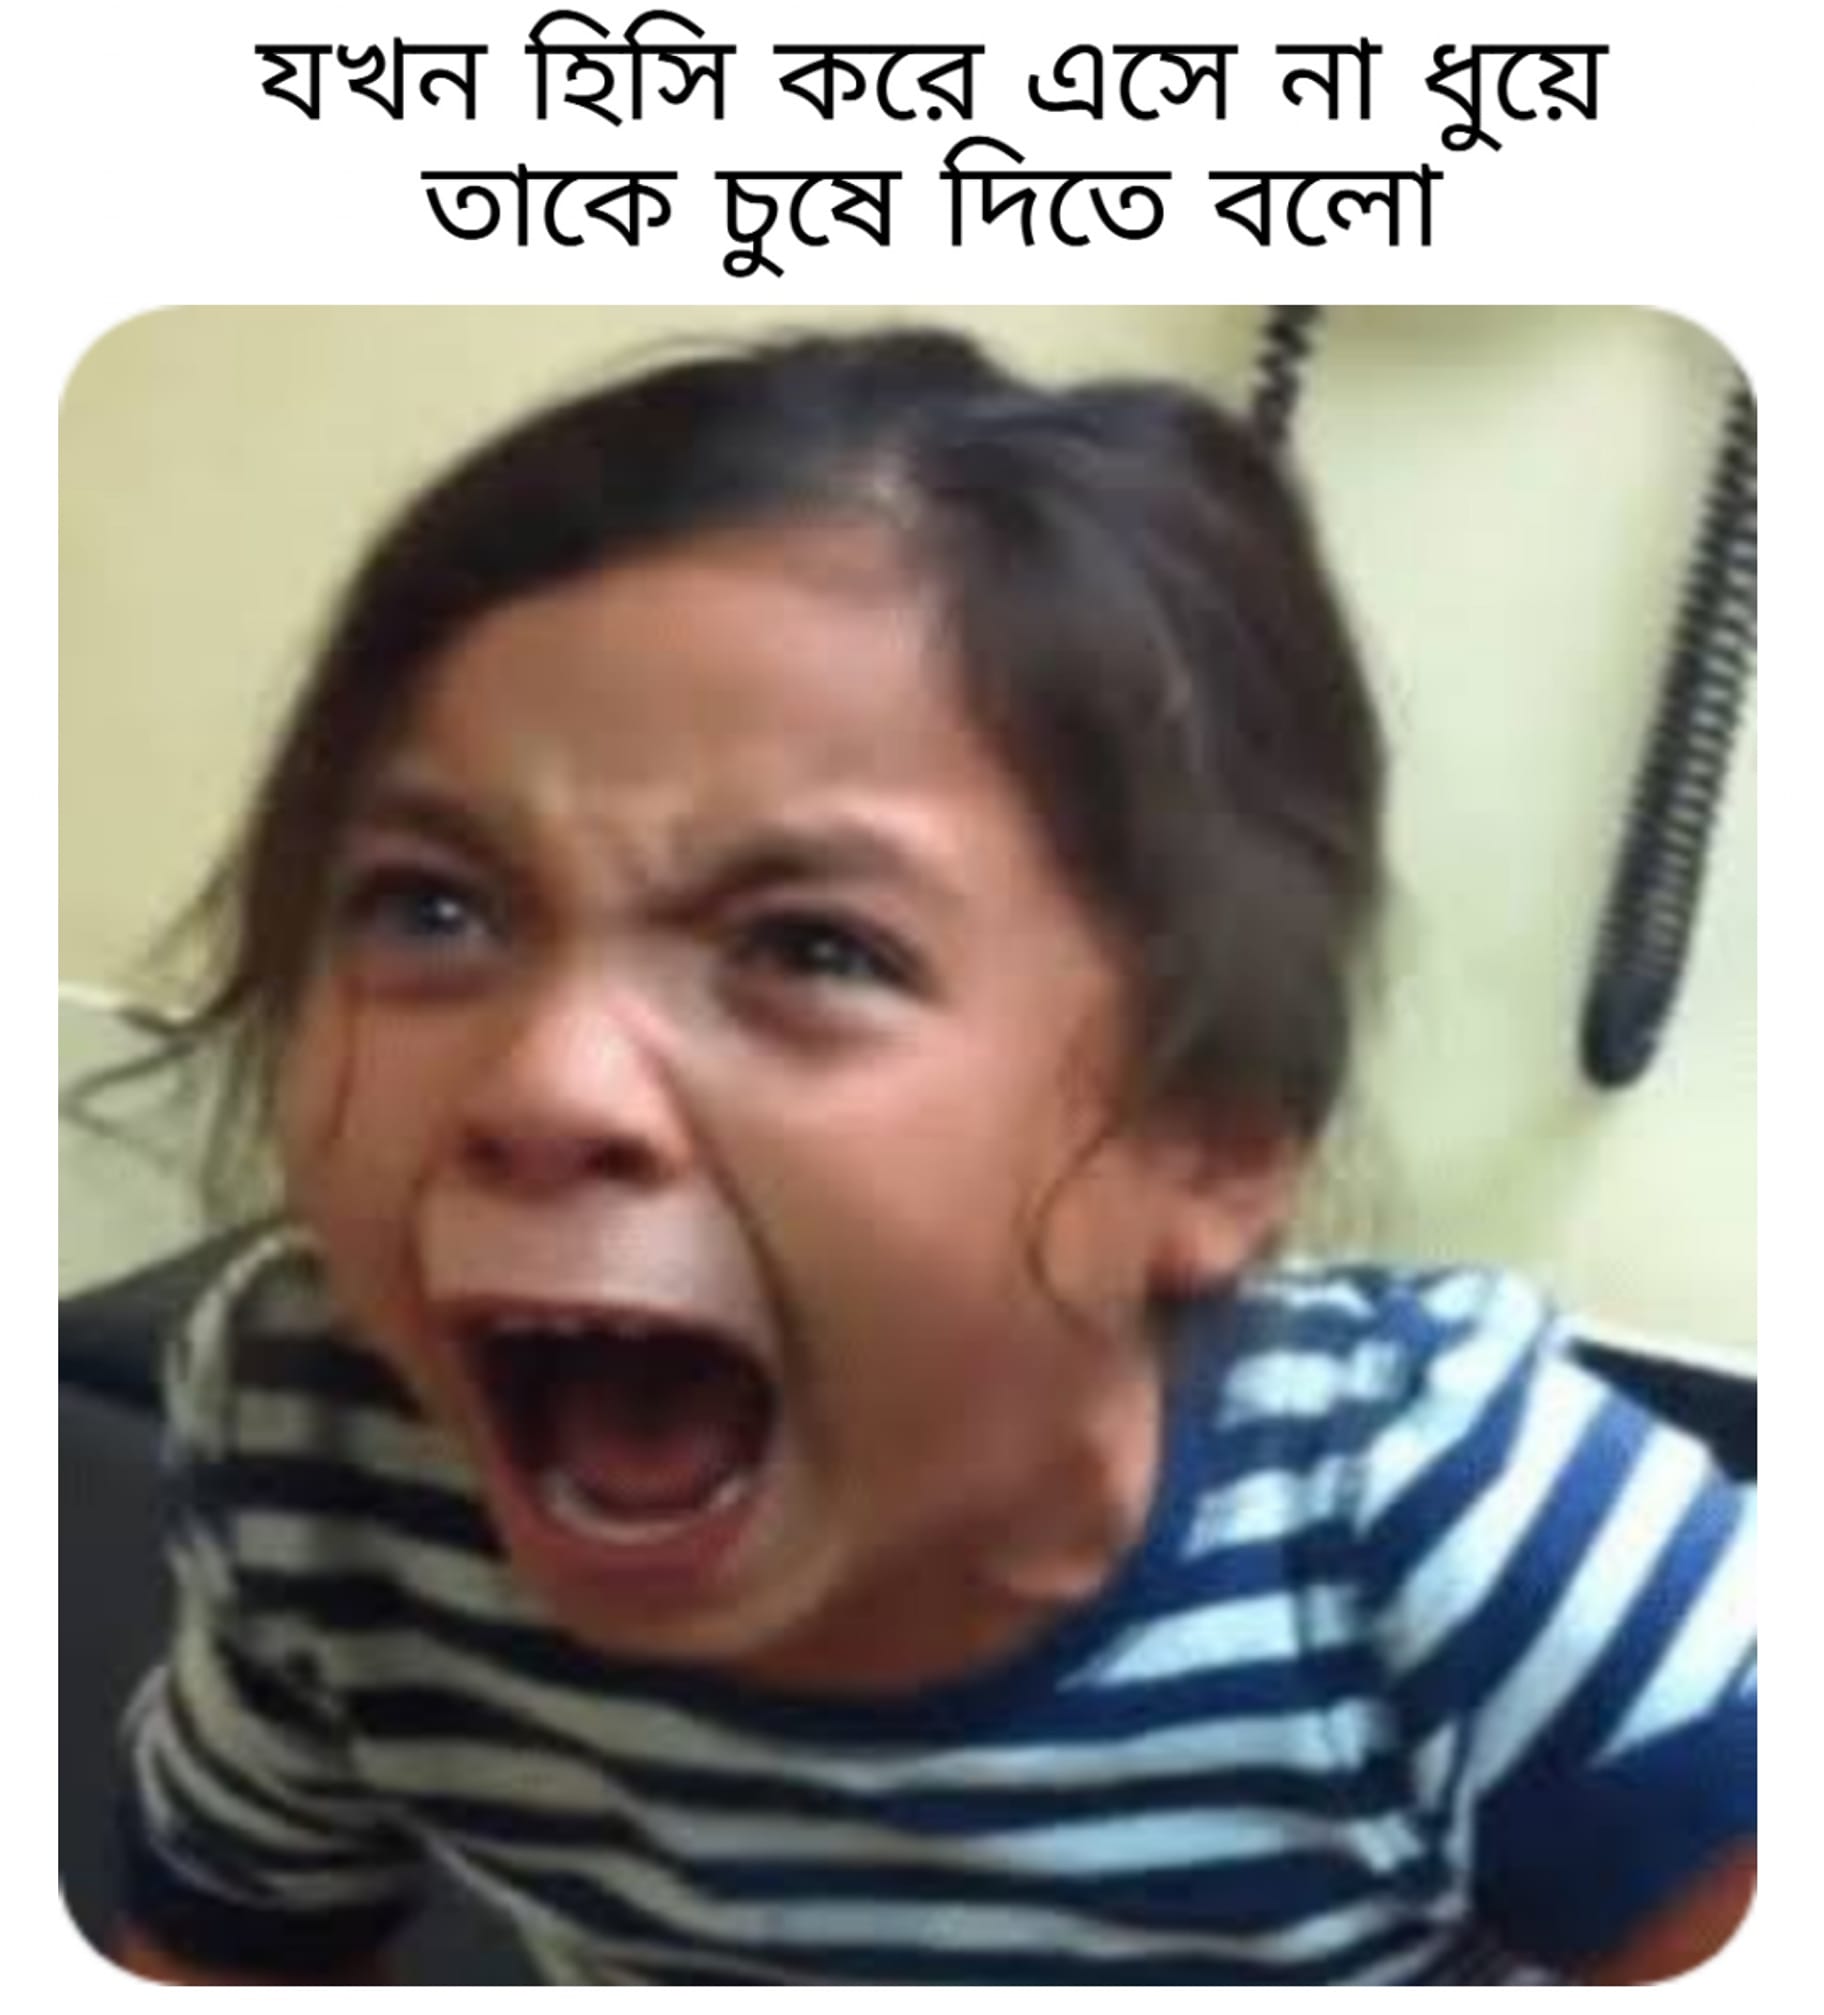
Caption: যখন হিসি করে এসে না ধুয়ে তাকে চুষতে বলো
Label: hate